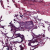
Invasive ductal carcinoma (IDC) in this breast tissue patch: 1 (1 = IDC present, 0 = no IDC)